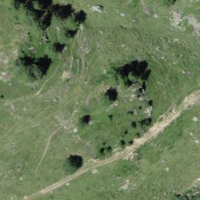
EUNIS habitat code: 26
Species observed at this site:
Vaccinium uliginosum